Question: I am trying to access the contact details of a person which i selected from contact picker intent.
here is what my contact looks like:

Here is the code which i am using to open the contact picker:
'''
Intent pickContactIntent = new Intent(Intent.ACTION_PICK, ContactsContract.Contacts.CONTENT_URI);
startActivityForResult(pickContactIntent, PICK_CONTACT_REQUEST);
'''
Now, i am able to get Phone number and email using following API's:
'''
android.provider.ContactsContract.CommonDataKinds.Email;
android.provider.ContactsContract.CommonDataKinds.Phone;
'''
but i am not able to get the address which is stored. I want to get both the address value and custom tag associated with it.
Any help is appreciated.
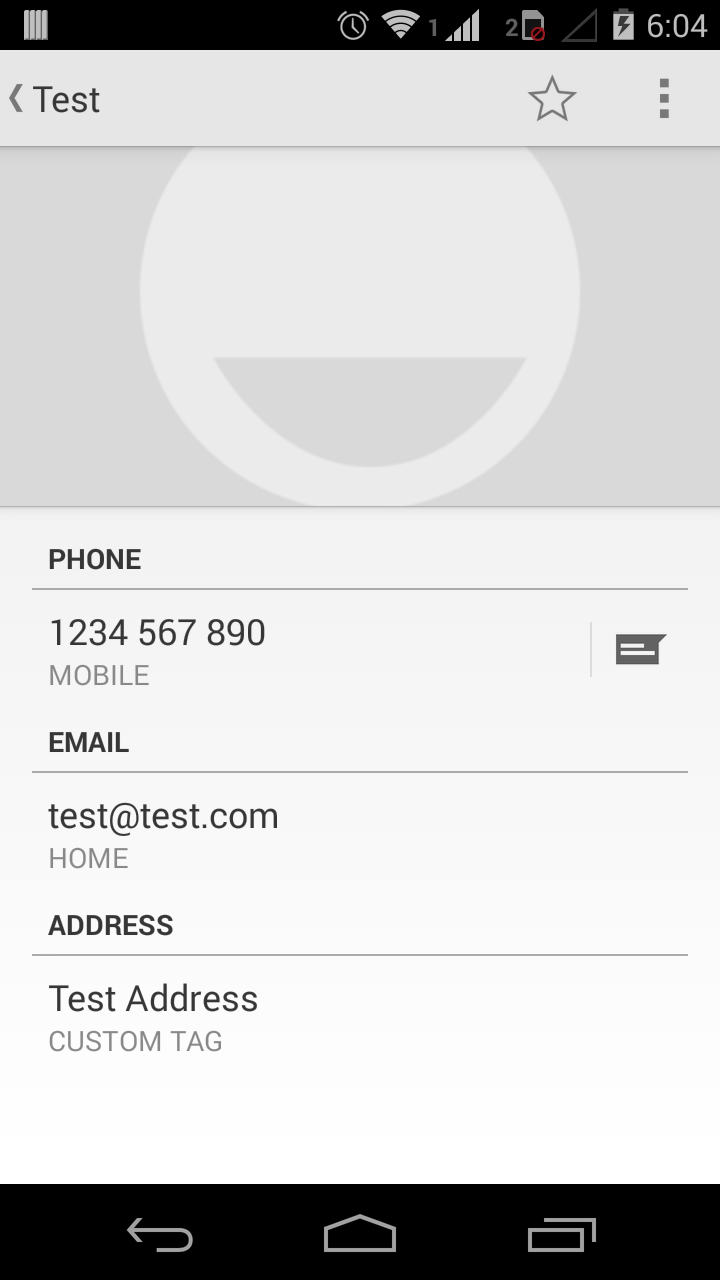
Answer: if You have a contact ID and you want to fetch the Postal Address then use this :
'''
Uri postal_uri = ContactsContract.CommonDataKinds.StructuredPostal.CONTENT_URI;
Cursor postal_cursor = getContentResolver().query(postal_uri,null, ContactsContract.Data.CONTACT_ID + "="+contactId.toString(), null,null);
while(postal_cursor.moveToNext())
{
String Strt = postal_cursor.getString(postal_cursor.getColumnIndex(StructuredPostal.STREET));
String Cty = postal_cursor.getString(postal_cursor.getColumnIndex(StructuredPostal.CITY));
String cntry = postal_cursor.getString(postal_cursor.getColumnIndex(StructuredPostal.COUNTRY));
}
postal_cursor.close();
'''
<URL>
<URL>